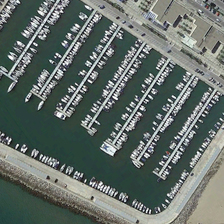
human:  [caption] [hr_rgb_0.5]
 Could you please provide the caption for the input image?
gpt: many white ships are parked on the docks .

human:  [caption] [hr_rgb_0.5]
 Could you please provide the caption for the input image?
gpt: many white ships are parked on the docks .

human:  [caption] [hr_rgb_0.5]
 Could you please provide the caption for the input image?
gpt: many tall trees were planted on the road .

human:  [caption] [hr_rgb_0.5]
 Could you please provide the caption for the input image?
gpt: many tall trees were planted on the road .

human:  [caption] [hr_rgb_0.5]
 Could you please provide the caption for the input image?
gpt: many white ships are parked on the docks .